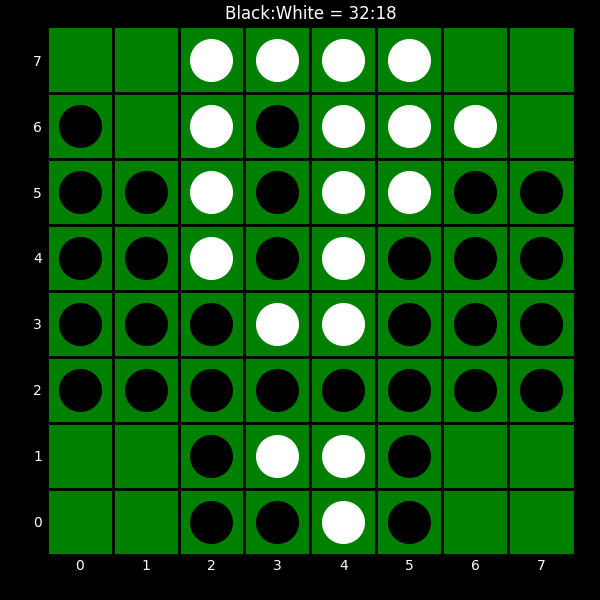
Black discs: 32
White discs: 18